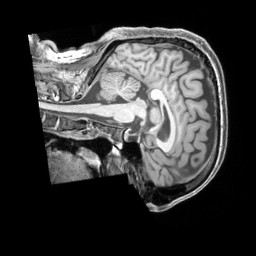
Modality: T1w
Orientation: sagittal
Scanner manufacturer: siemens
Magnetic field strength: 3 T
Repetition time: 2.3 s
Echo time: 0.00226 s